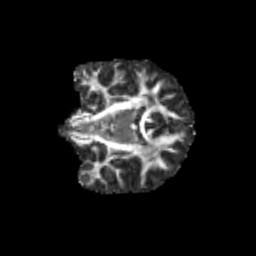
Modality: FA
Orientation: coronal
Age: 9
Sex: male
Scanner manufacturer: siemens
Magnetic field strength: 3 T
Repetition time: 3.8 s
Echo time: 0.07 s